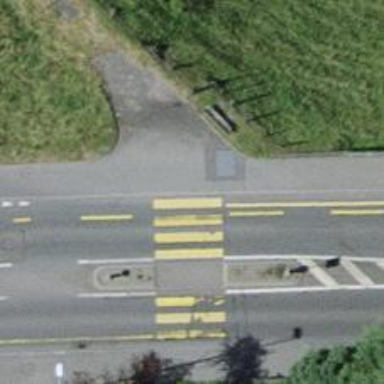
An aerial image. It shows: Kerb serving as barrier.